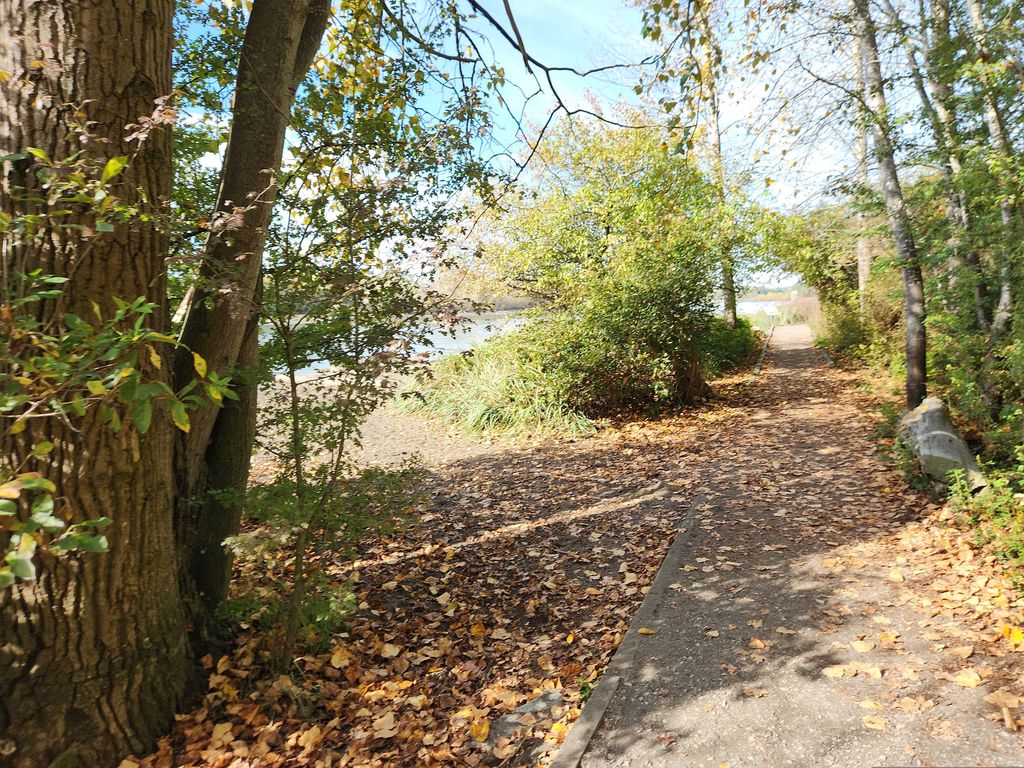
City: vancouver